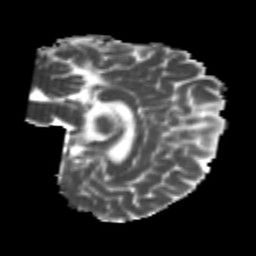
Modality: MD
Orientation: sagittal
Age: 24
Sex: male
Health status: healthy
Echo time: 0.074 s